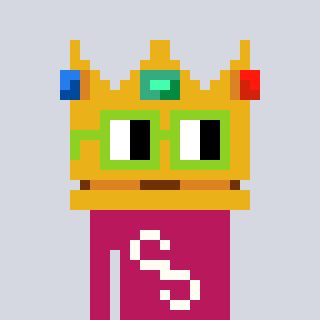
a pixel art character with square light green glasses, a crown-shaped head and a darkpink-colored body on a cool background